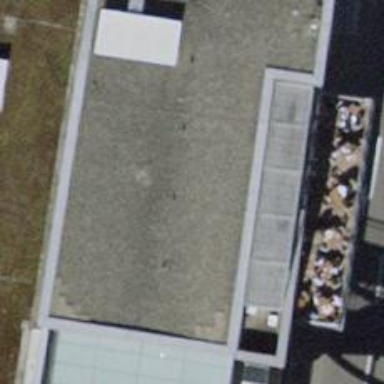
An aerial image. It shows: Toilets.